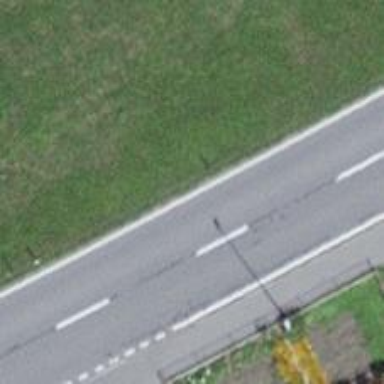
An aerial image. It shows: Secondary road with asphalt surface.